如图，正四棱锥 $S-ABCD$，$SA=2$，$AB=\sqrt{2}$，$P$ 为侧棱 $SD$ 上的点，且 $SP=3PD$

。

\begin{enumerate}
    \item 求证：$AC \perp SD$；
    \item 求异面直线 $SA$ 与 $CP$ 所成角的余弦值。
\end{enumerate}
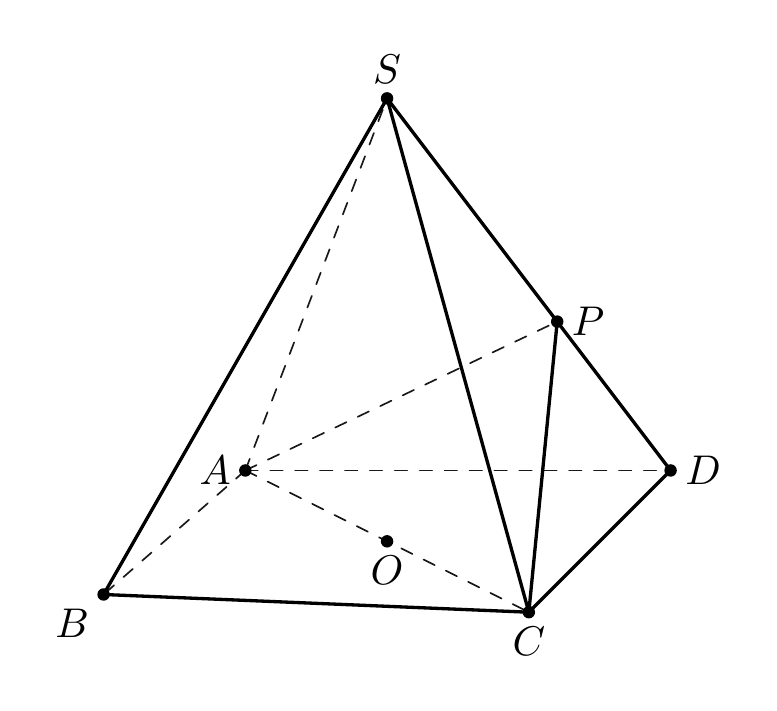
【解答】
\textbf{【解】}
所以 $SO \perp AC$，因为正四棱锥 $S-ABCD$，
所以四边形 $ABCD$ 是正方形，
所以 $AC \perp BD$，因为 $AC \perp SO$，$AC \perp BD$，$SO \cap BD = O$，$SO \subset$ 平面 $SBD$，$SO \subset$ 平面 $SBD$，
所以 $AC \perp$ 平面 $SBD$，又 $SD \subset$ 平面 $SBD$，
所以 $AC \perp SD$；
\begin{enumerate}
\item
\end{enumerate}

因为 $OS \perp OB$，$OS \perp OC$，$OB \perp OC$，
所以以 $O$ 为原点建立空间直角坐标系 $O-xyz$，
$A(0, -1, 0)$，$S(0, 0, \sqrt{3})$，$C(0, 1, 0)$，$D(-1, 0, 0)$，
所以 $\overrightarrow{SA} = (0, -1, -\sqrt{3})$，$\overrightarrow{DS} = (1, 0, \sqrt{3})$，
$\overrightarrow{CP} = \overrightarrow{CD} + \overrightarrow{DP} = \overrightarrow{CD} + \frac{1}{4}\overrightarrow{DS} = (-1, -1, 0) + \left(\frac{1}{4}, 0, \frac{\sqrt{3}}{4}\right) = \left(-\frac{3}{4}, -1, \frac{\sqrt{3}}{4}\right)$，
所以 $\cos\langle\overrightarrow{SA}, \overrightarrow{CP}\rangle = \frac{\overrightarrow{SA} \cdot \overrightarrow{CP}}{|\overrightarrow{SA}||\overrightarrow{CP}|} = \frac{\sqrt{7}}{28}$，
因此异面直线 $SA$ 与 $CP$ 所成角的余弦值为 $\frac{\sqrt{7}}{28}$。
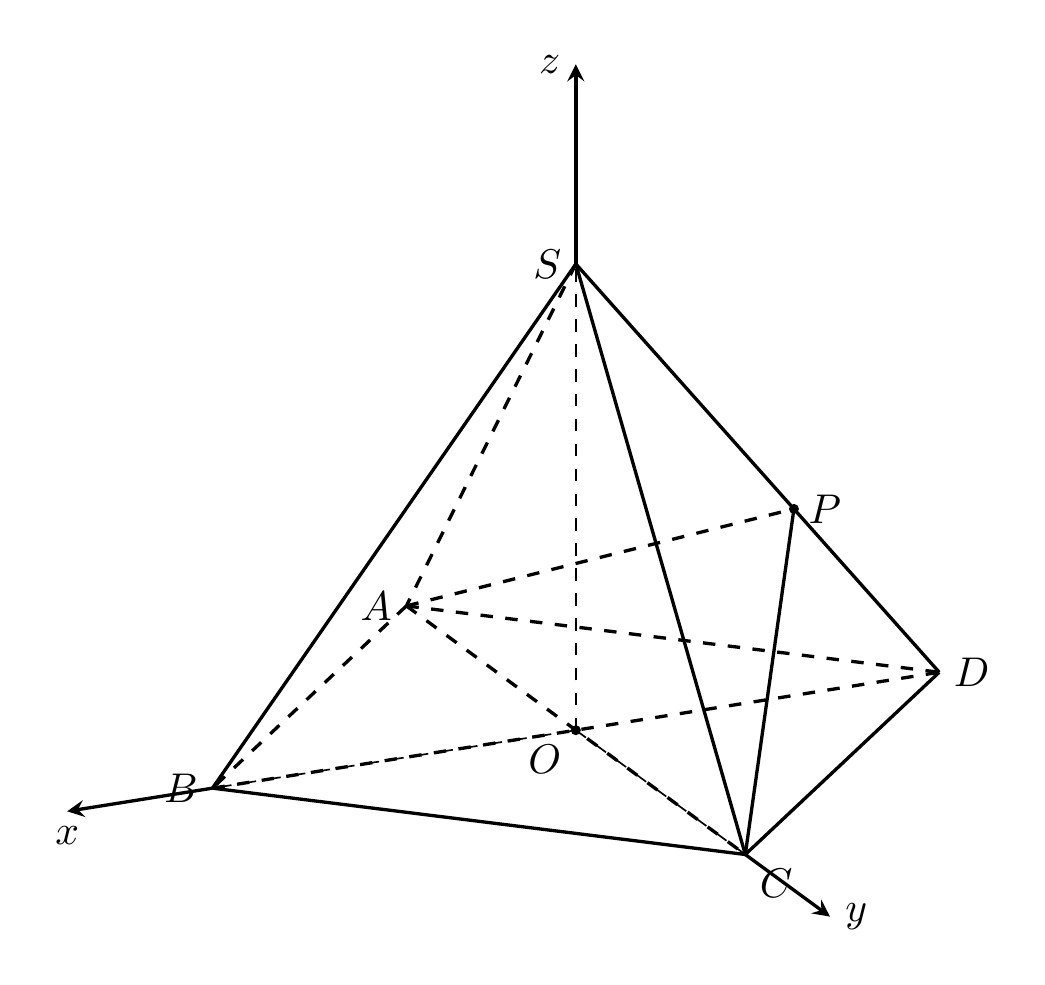